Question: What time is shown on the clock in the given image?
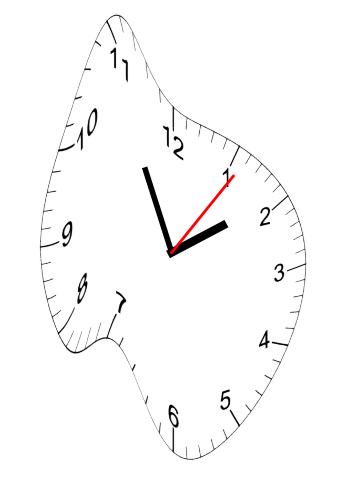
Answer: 01:55:06